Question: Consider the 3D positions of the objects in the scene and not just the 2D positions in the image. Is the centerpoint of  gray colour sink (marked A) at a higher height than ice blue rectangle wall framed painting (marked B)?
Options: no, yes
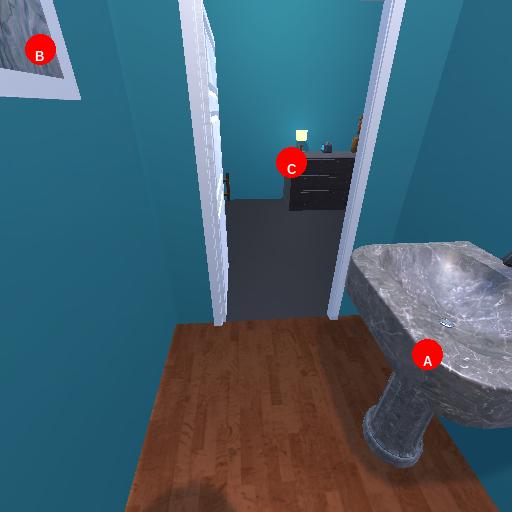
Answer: no